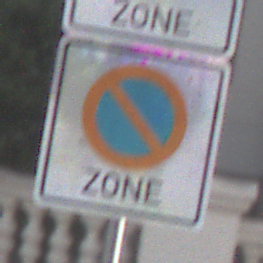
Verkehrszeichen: BeginnEingeschraenktesHalteverbotZone
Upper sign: BeginnZone30
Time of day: MorningAfternoon
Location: Outdoor (Urban)
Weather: PartlyCloudy
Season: NotSpecified
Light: Natural